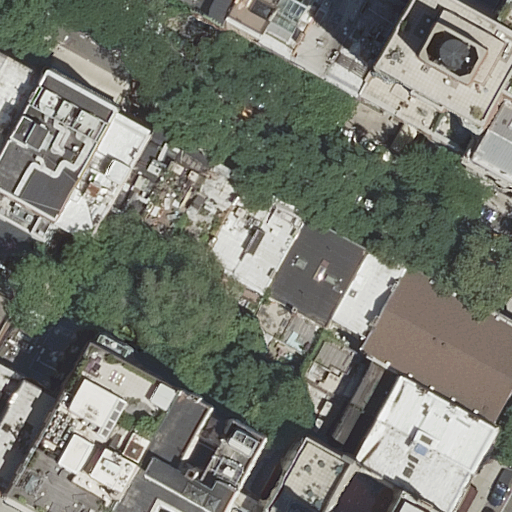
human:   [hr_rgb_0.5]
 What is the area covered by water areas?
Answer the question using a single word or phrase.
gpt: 0m2

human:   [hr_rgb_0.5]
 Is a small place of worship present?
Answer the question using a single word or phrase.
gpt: yes

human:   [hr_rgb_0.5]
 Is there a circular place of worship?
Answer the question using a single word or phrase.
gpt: no

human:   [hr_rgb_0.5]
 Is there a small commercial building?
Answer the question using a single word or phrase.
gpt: no

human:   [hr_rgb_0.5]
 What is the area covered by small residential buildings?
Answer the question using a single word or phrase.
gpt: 181m2

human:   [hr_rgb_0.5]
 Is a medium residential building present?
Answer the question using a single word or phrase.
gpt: yes

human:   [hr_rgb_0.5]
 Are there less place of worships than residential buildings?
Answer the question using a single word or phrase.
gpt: yes

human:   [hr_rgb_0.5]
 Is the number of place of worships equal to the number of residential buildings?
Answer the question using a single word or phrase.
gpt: no

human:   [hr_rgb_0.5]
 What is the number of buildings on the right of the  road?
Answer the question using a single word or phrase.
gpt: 8

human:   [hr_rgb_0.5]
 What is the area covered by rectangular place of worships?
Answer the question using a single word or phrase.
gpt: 40m2

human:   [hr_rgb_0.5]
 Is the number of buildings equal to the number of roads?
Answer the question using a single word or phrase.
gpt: no

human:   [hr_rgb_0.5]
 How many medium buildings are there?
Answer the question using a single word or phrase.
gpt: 17

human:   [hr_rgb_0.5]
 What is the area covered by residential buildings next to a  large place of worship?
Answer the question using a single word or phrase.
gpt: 0m2

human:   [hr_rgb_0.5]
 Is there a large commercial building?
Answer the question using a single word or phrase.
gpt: no

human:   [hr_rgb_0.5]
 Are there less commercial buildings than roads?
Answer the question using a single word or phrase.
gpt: no

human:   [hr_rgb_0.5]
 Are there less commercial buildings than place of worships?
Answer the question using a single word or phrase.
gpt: no

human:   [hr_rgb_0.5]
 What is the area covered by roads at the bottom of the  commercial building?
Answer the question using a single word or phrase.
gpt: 0m2

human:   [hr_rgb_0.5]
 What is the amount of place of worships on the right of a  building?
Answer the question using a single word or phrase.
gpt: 1

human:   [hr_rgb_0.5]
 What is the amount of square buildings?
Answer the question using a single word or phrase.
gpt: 0

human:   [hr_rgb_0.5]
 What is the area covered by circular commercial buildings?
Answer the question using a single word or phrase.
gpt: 0m2

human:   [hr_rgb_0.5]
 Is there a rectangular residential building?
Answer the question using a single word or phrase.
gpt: yes

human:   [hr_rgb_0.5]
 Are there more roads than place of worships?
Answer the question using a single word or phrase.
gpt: no

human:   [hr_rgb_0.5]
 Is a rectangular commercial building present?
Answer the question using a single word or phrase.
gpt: no

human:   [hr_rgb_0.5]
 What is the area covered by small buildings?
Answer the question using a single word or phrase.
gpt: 221m2

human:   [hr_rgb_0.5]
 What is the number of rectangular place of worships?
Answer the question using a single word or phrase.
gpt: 1

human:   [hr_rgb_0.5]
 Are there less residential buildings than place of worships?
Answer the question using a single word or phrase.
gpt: no

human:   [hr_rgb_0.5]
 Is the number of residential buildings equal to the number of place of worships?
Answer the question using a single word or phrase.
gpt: no

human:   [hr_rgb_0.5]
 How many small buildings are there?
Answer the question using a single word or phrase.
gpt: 7

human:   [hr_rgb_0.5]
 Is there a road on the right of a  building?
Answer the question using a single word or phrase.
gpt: yes

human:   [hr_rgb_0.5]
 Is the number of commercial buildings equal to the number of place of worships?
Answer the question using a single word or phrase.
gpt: yes

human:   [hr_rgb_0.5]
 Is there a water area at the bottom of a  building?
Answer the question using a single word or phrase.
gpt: no

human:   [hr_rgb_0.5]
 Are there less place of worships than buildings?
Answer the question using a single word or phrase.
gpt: yes

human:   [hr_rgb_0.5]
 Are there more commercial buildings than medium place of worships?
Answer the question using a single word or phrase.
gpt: yes

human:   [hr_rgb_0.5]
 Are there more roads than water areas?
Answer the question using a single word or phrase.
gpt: yes

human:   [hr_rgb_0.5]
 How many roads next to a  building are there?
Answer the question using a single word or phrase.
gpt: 1

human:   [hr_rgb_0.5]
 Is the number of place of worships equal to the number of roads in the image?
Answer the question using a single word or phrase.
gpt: yes